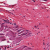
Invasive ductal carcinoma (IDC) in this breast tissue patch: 0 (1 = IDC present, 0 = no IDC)